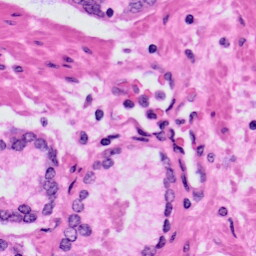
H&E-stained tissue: Prostate